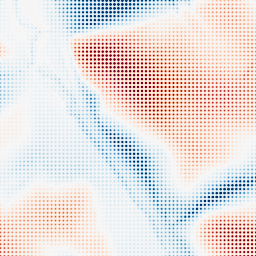
Category: classical
Decomposition family: gaussian_anisotropic
Decomposition parameters: sigma_x: 5
sigma_y: 50
Upsampling method: sinc_hamming
Upsampling parameters: scale: 8
kernel_size: 4
Upsampling scale: 8